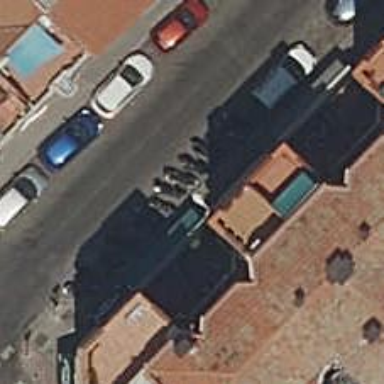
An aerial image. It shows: Motorcycle parking facility.